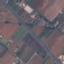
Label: Highway